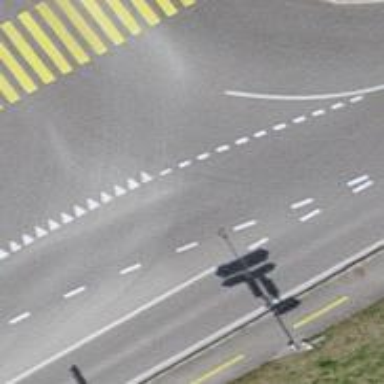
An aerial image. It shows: Road with traffic signals.